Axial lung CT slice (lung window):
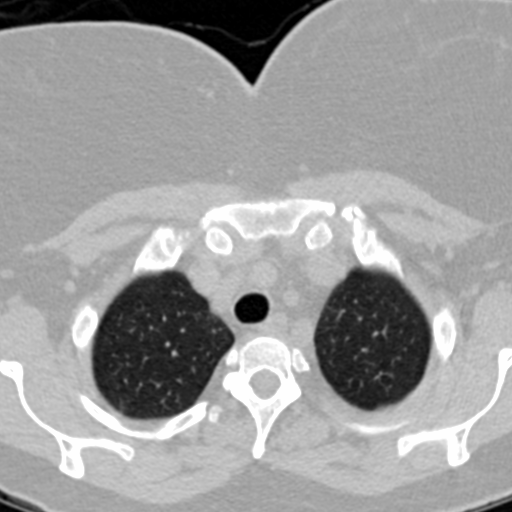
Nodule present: no